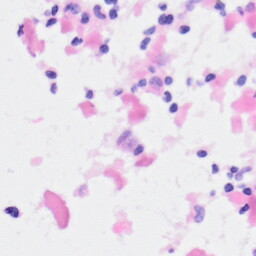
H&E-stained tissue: Kidney